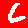
Digit: 6